Chest X-ray. View position: PA
Patient age: 49
Patient sex: F
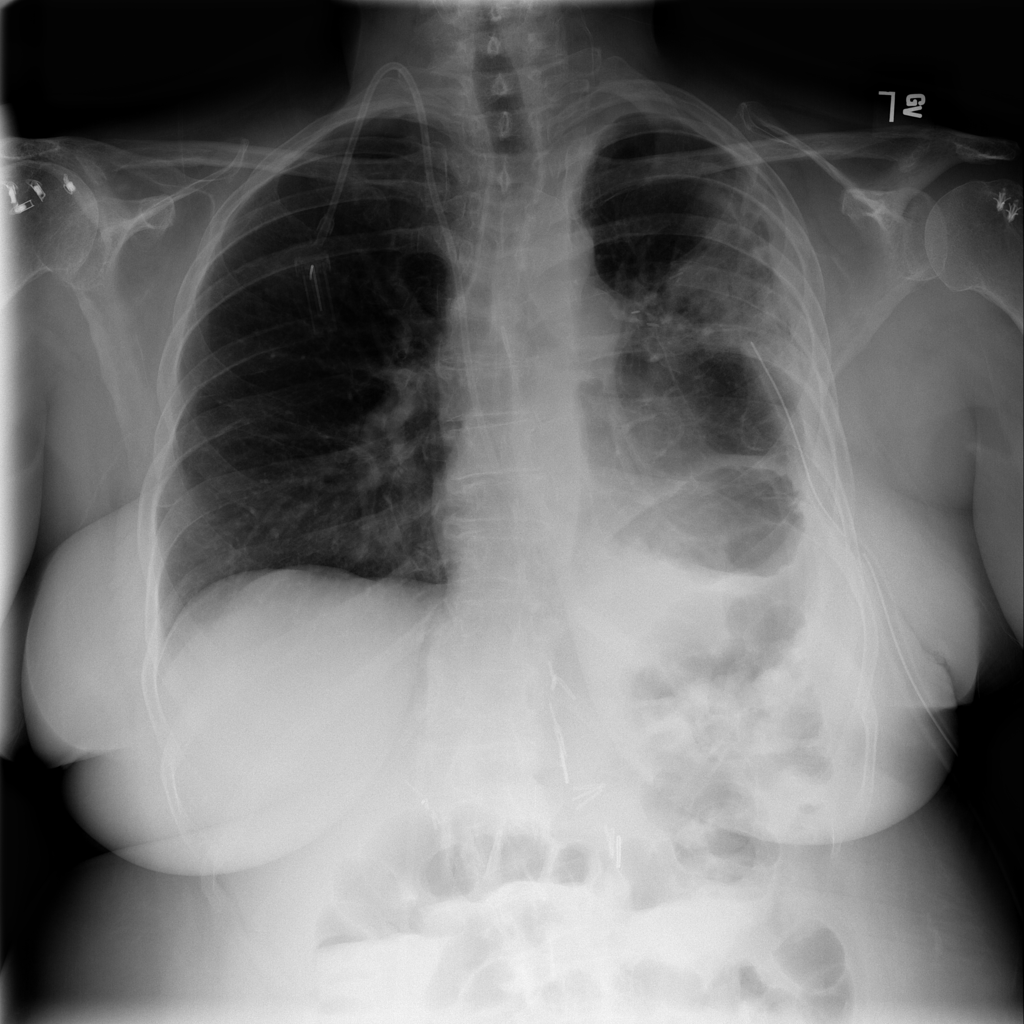
Finding: Pneumothorax